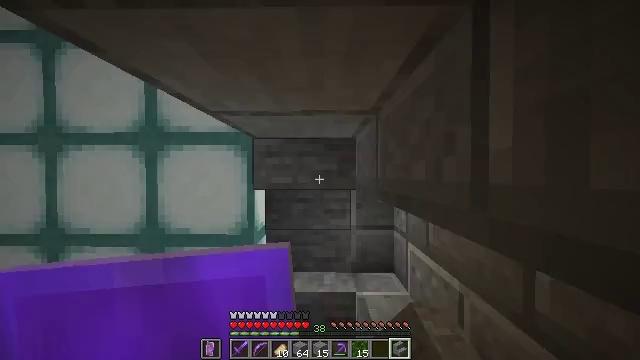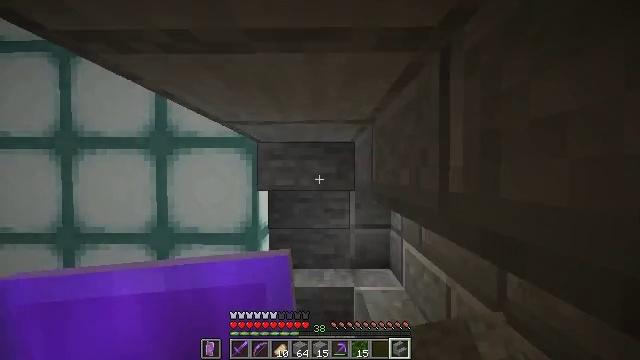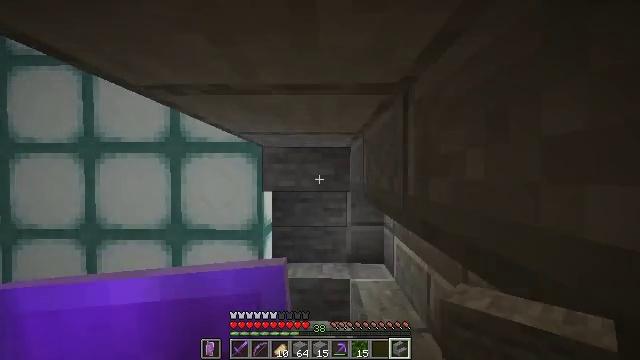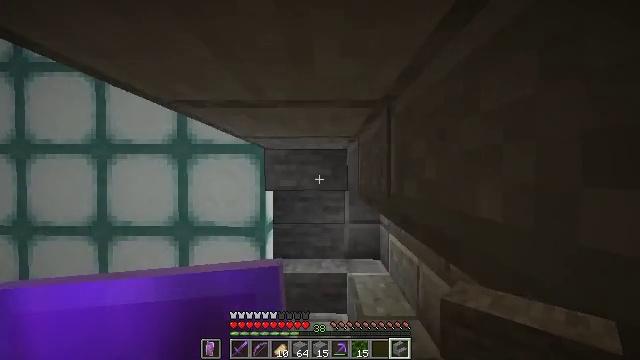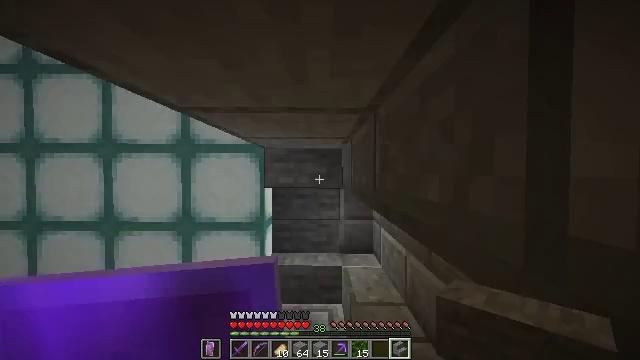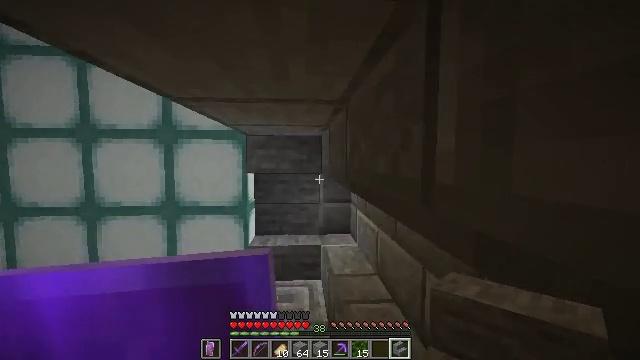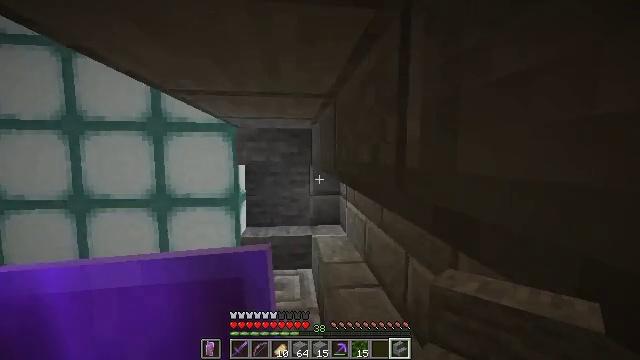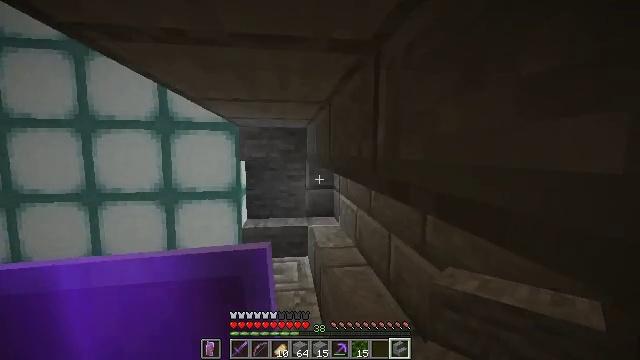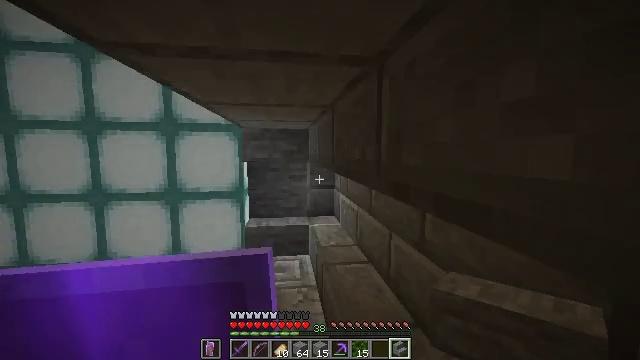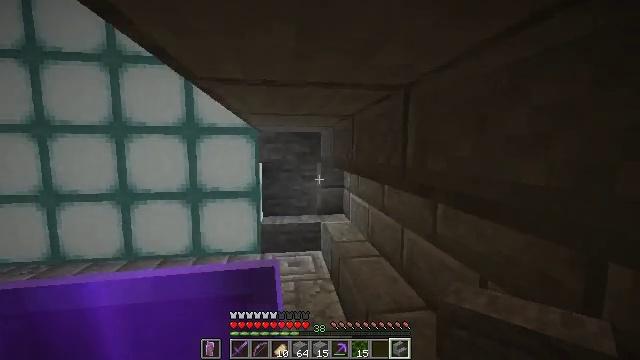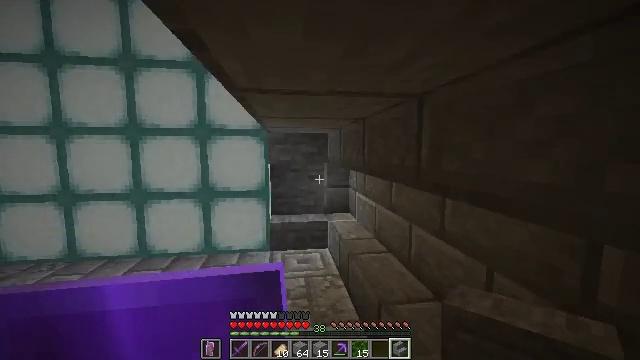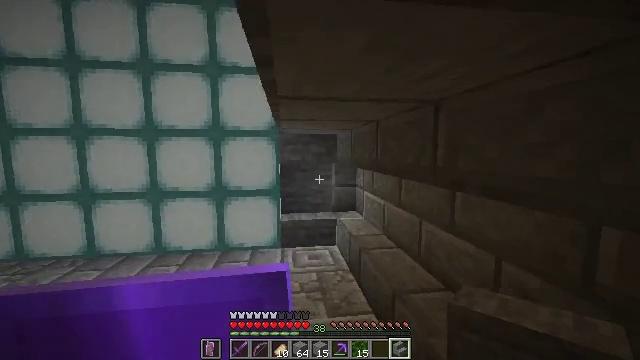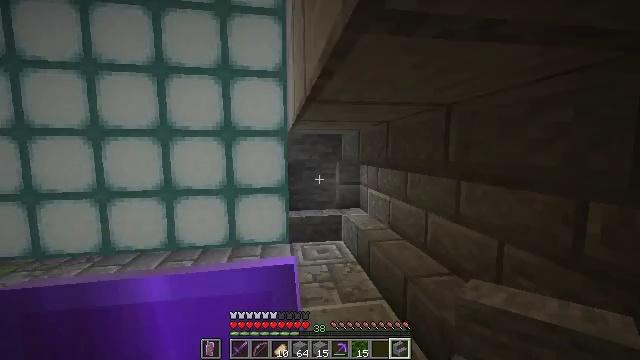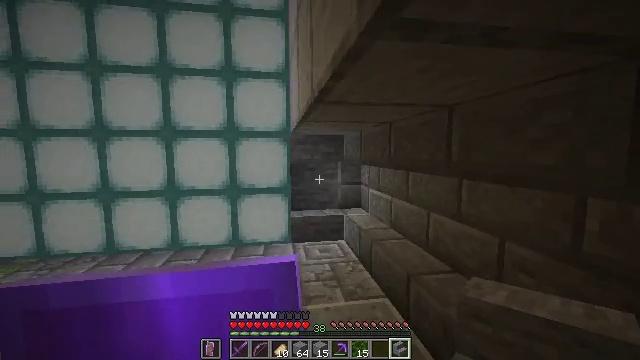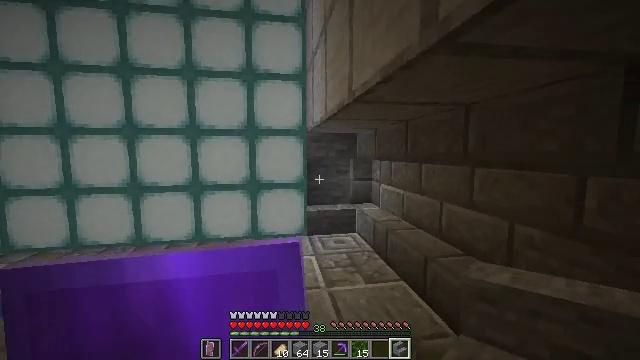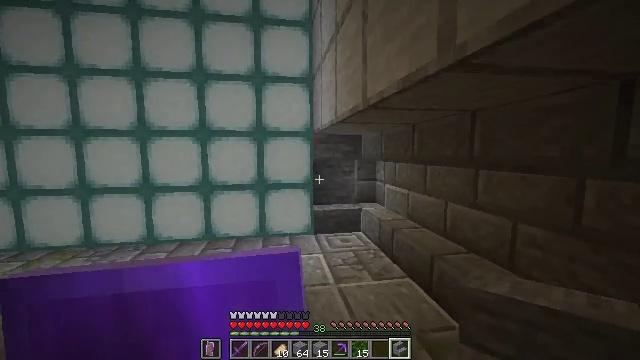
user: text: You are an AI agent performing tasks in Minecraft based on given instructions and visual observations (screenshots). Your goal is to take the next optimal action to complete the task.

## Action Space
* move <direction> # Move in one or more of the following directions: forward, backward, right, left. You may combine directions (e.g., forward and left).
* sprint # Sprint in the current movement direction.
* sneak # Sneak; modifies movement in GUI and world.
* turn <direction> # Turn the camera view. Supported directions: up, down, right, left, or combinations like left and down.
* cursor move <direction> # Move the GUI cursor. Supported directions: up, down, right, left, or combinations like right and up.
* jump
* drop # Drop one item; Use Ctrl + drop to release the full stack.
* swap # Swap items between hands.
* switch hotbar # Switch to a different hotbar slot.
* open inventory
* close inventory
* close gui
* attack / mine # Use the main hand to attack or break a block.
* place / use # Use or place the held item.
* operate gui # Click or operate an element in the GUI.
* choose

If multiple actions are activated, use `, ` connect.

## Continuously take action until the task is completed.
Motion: motion action
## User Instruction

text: Attack the sea lantern to retrieve it.
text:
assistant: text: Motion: move back
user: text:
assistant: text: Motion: move back
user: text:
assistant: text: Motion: move back
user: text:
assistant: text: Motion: move back
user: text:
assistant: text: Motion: move back, turn right and down
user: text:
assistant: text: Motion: move back, turn right and down
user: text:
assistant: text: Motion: move back and move left, turn right
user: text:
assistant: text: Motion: move back and move left
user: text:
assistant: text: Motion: move back and move left
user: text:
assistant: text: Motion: move back and move left
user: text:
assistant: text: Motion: move back and move left
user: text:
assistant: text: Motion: move back and move left, turn right
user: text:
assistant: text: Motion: move back and move left
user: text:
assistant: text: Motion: move back and move left
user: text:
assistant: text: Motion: move back and move left
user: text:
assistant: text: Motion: move back and move left
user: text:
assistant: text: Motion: move back and move left, turn right
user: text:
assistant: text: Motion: move back and move left, turn right
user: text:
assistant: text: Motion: move back
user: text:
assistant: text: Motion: move back
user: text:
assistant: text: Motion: move back
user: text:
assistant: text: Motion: move back, turn right
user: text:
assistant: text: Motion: move back, turn right
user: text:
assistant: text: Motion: move back, turn right
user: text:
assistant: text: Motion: move back
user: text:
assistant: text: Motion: move back
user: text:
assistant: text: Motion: move back
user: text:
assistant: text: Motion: move back
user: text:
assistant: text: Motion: move back
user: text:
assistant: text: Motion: move back and move left